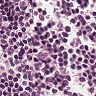
Metastatic tissue present: no